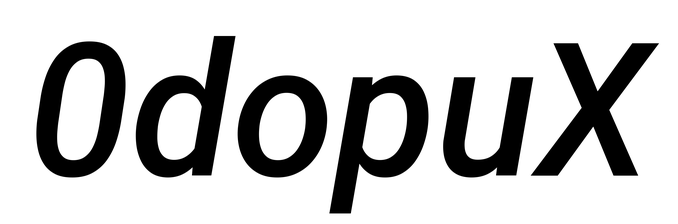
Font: Roboto-Italic_Medium_Italic